Question: I'm building website with Bootstrap 3.0 and when I tested it on my iPhone I detected a problem with header.

the header - "DatJoke.com" gone to the wrong place. Can you please help me what might be a problem with it?
Here is the access to the website via Git <URL>
Thank you in advance
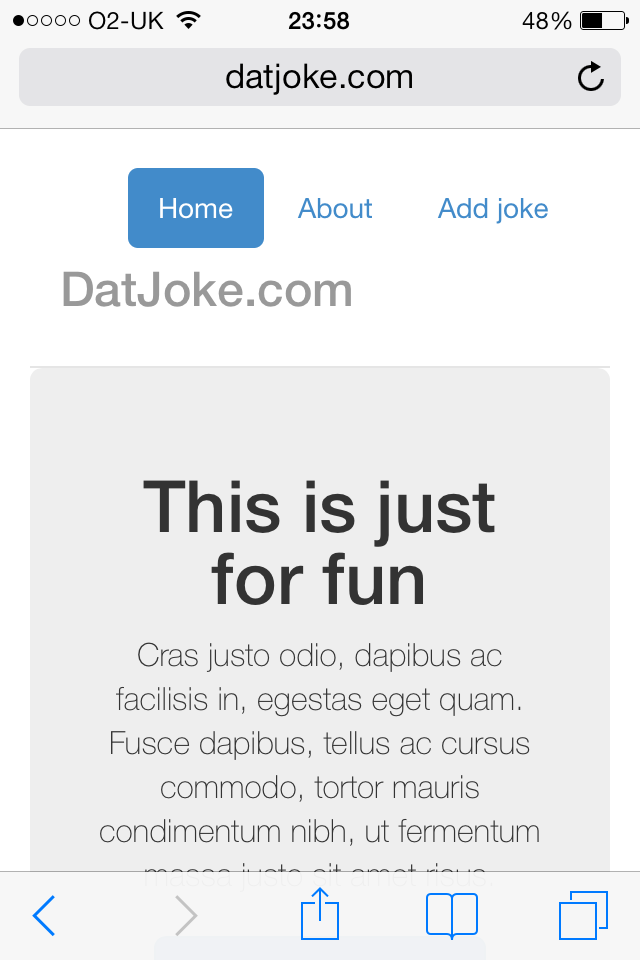
Answer: It's not possible as the mobile browser is simply too small to fit that header. You need to remember that bootstrap is responsive and will adapt to the best "view" for devices based on their screen size. You have three options:
1. Remove the <meta name="viewport" content="width=device-width, initial-scale=1.0"> from the head - it might work on some phones as without this tag they are no longer forced to display the mobile version.
2. Compile a non-responsive version of bootstrap
3. Do the following and have a navbar like the one on http://getbootstrap.com and follow the following instructions:
First of all, you need to include 'bootstrap.js' for the responsive navbar.Secondly, your navbar needs to be in this format:
'''
<nav class="navbar navbar-default" role="navigation">
<!-- Brand and toggle get grouped for better mobile display -->
<div class="navbar-header">
<button type="button" class="navbar-toggle" data-toggle="collapse" data-target=".navbar-ex1-collapse">
<span class="sr-only">Toggle navigation</span>
<span class="icon-bar"></span>
<span class="icon-bar"></span>
<span class="icon-bar"></span>
</button>
<a class="navbar-brand" href="#"><!-- Your site name --></a>
</div>
<!-- Collect the nav links, forms, and other content for toggling -->
<div class="collapse navbar-collapse navbar-ex1-collapse">
<ul class="nav navbar-nav">
<!-- Nav elements -->
</ul>
</div><!-- /.navbar-collapse -->
</nav>
'''
So for you example, it should be:
'''
<nav class="navbar navbar-default" role="navigation">
<!-- Brand and toggle get grouped for better mobile display -->
<div class="navbar-header">
<button type="button" class="navbar-toggle" data-toggle="collapse" data-target=".navbar-ex1-collapse">
<span class="sr-only">Toggle navigation</span>
<span class="icon-bar"></span>
<span class="icon-bar"></span>
<span class="icon-bar"></span>
</button>
<a class="navbar-brand" href="#">DatJoke.com</a>
</div>
<!-- Collect the nav links, forms, and other content for toggling -->
<div class="collapse navbar-collapse navbar-ex1-collapse">
<ul class="nav navbar-nav">
<li class="active"><a href="index.html">Home</a></li>
<li><a href="about.html">About</a></li>
<li><a href="addjoke.html">Add joke</a></li>
</ul>
</div><!-- /.navbar-collapse -->
</nav>
'''